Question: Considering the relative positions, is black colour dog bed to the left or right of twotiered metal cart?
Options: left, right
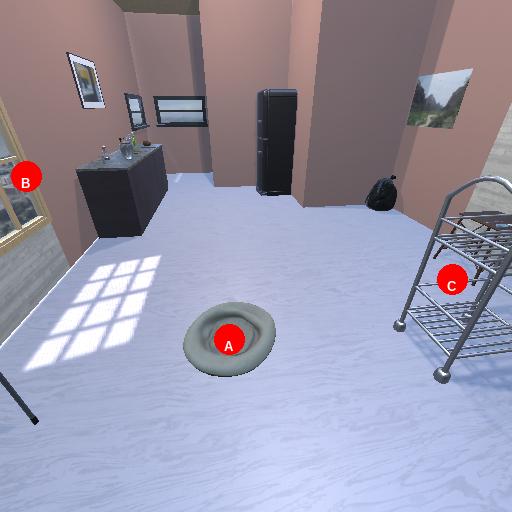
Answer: left